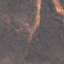
Land use / land cover: HerbaceousVegetation